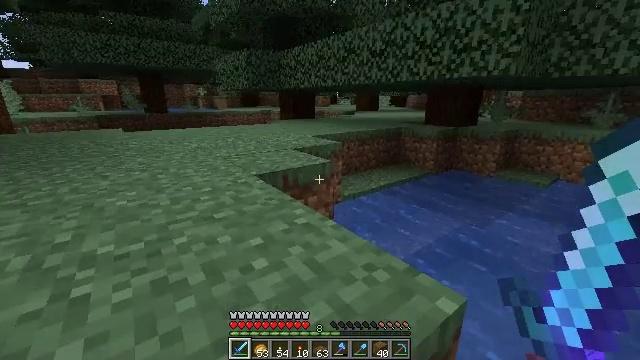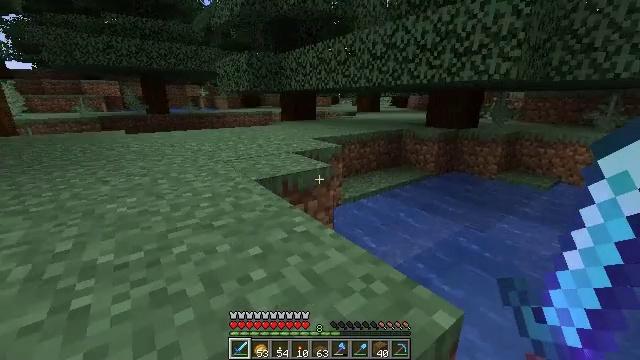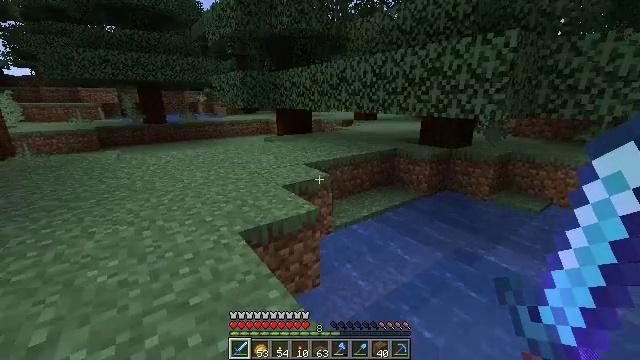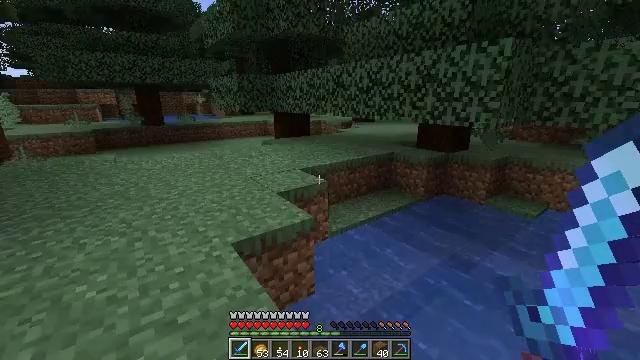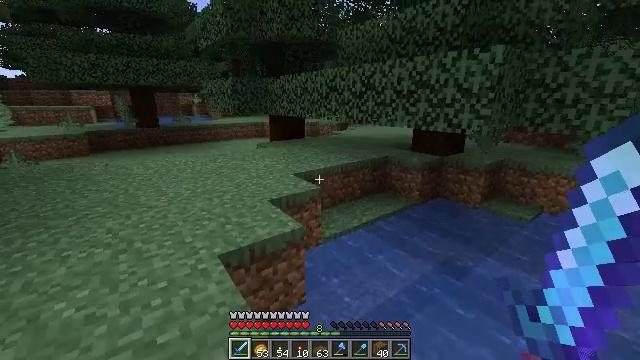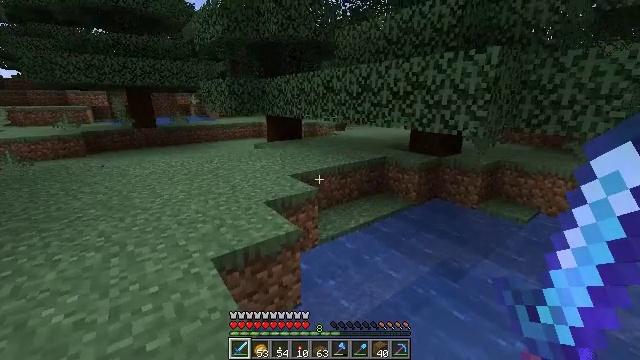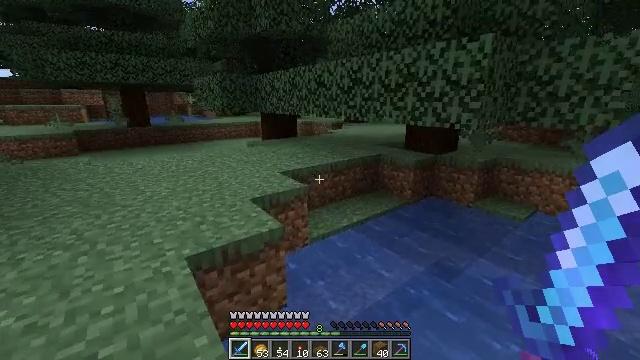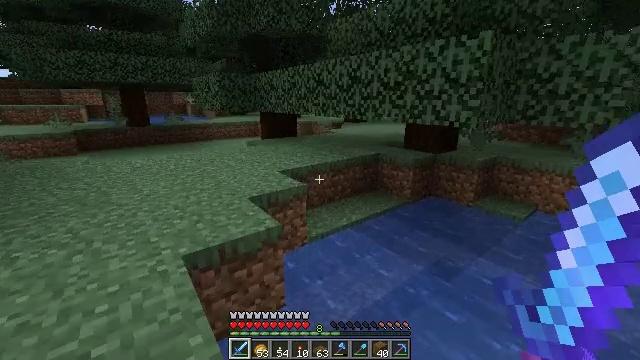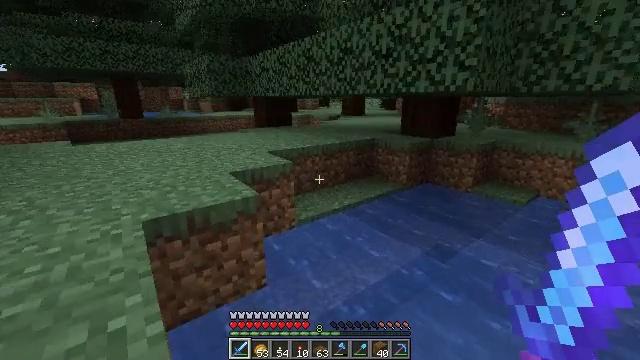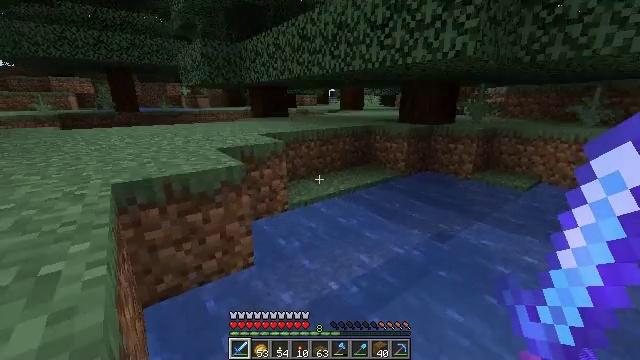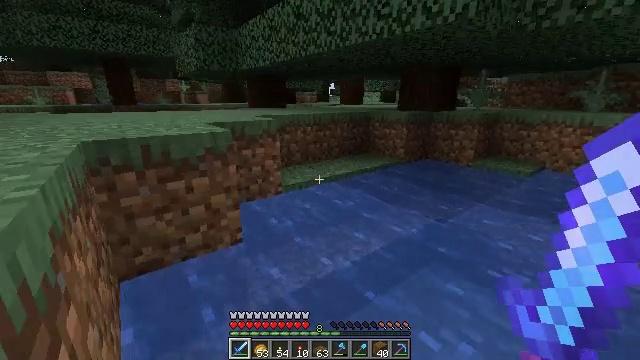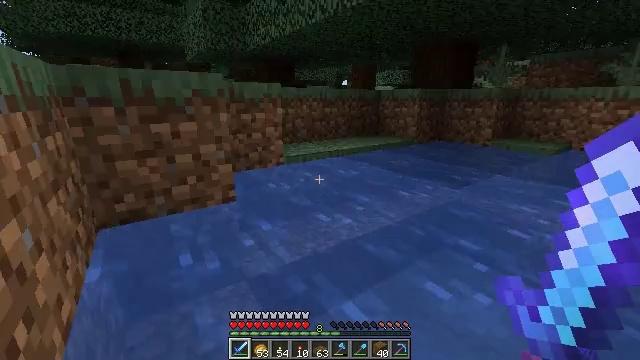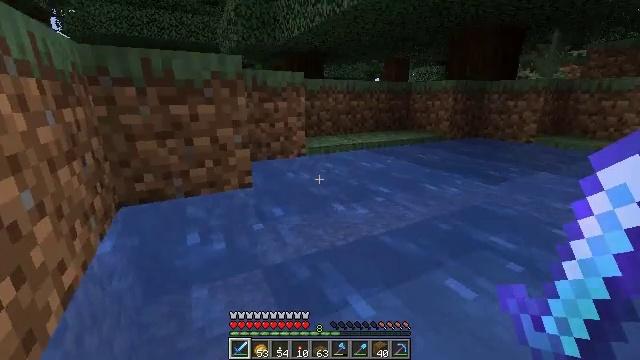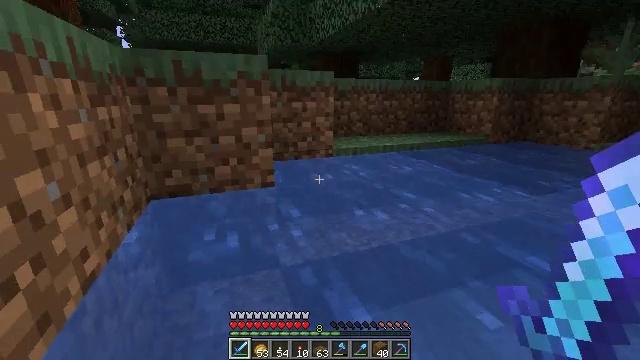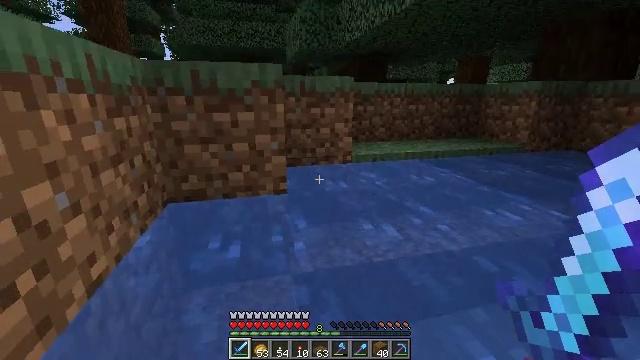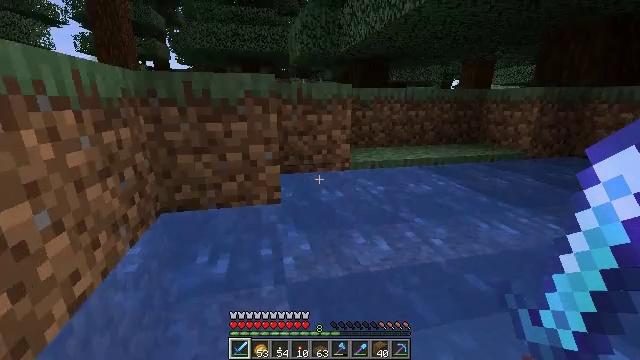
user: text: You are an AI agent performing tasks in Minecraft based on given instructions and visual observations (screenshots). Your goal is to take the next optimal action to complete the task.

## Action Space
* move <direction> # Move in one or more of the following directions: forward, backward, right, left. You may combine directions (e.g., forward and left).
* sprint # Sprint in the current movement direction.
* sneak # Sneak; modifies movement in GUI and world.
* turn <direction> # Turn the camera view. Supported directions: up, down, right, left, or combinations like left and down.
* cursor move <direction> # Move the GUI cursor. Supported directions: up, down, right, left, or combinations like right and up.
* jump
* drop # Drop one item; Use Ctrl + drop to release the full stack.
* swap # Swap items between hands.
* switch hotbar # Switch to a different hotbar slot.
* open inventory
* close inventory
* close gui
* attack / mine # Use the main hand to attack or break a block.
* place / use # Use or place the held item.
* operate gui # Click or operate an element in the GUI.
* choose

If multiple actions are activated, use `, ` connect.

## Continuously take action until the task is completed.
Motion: motion action
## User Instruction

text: Break the sugar cane.
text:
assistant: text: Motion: move forward, sprint, jump
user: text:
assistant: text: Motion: move forward, sprint, jump
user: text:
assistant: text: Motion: move forward, sprint, jump
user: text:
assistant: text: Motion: move forward, sprint, jump
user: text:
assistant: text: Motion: move forward, jump
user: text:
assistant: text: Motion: move forward, jump
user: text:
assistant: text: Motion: move forward, jump
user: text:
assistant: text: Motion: move forward, jump
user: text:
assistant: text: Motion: move forward, jump
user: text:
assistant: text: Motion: move forward and move right, jump
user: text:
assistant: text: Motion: move forward and move right, turn left, jump
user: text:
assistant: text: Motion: move forward and move right, turn left, jump
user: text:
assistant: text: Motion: move forward and move right, turn left, jump
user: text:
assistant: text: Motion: move forward and move right, sprint, turn left, jump
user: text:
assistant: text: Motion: move forward and move right, sprint, jump
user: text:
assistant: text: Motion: move forward and move right, sprint, jump
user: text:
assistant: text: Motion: move forward, sprint, jump
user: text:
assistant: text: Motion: move forward, sprint, jump
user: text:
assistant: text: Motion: move forward, jump
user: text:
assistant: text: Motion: move forward, jump
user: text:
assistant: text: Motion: move forward, jump
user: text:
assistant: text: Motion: move forward, jump
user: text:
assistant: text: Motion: move forward, sprint, jump
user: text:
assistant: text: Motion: move forward, sprint, turn left, jump
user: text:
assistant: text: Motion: move forward, sprint, turn left, jump
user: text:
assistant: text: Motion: move forward, sprint, turn left, jump
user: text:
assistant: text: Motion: move forward, turn left, jump
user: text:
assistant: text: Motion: move forward, turn left, jump
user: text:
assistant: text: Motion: move forward, jump
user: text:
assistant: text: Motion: move forward, turn right, jump